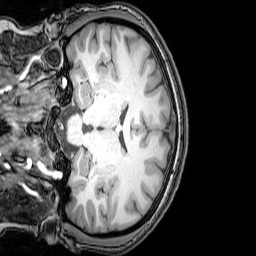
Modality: T1w
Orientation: coronal
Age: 22
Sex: female
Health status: healthy
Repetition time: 0.081 s
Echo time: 0.037 s